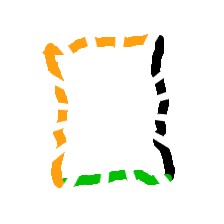
Shape: rectangle